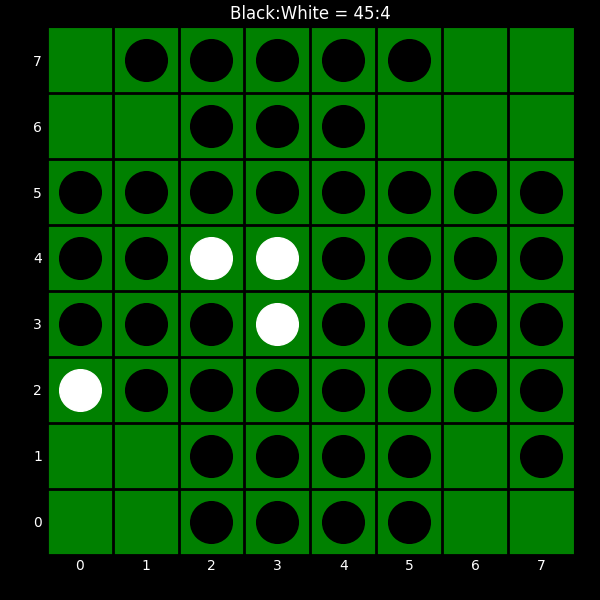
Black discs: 45
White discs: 4